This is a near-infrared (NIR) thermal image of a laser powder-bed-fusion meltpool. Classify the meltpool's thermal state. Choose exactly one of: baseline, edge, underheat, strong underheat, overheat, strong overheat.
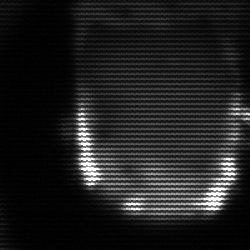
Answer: baseline